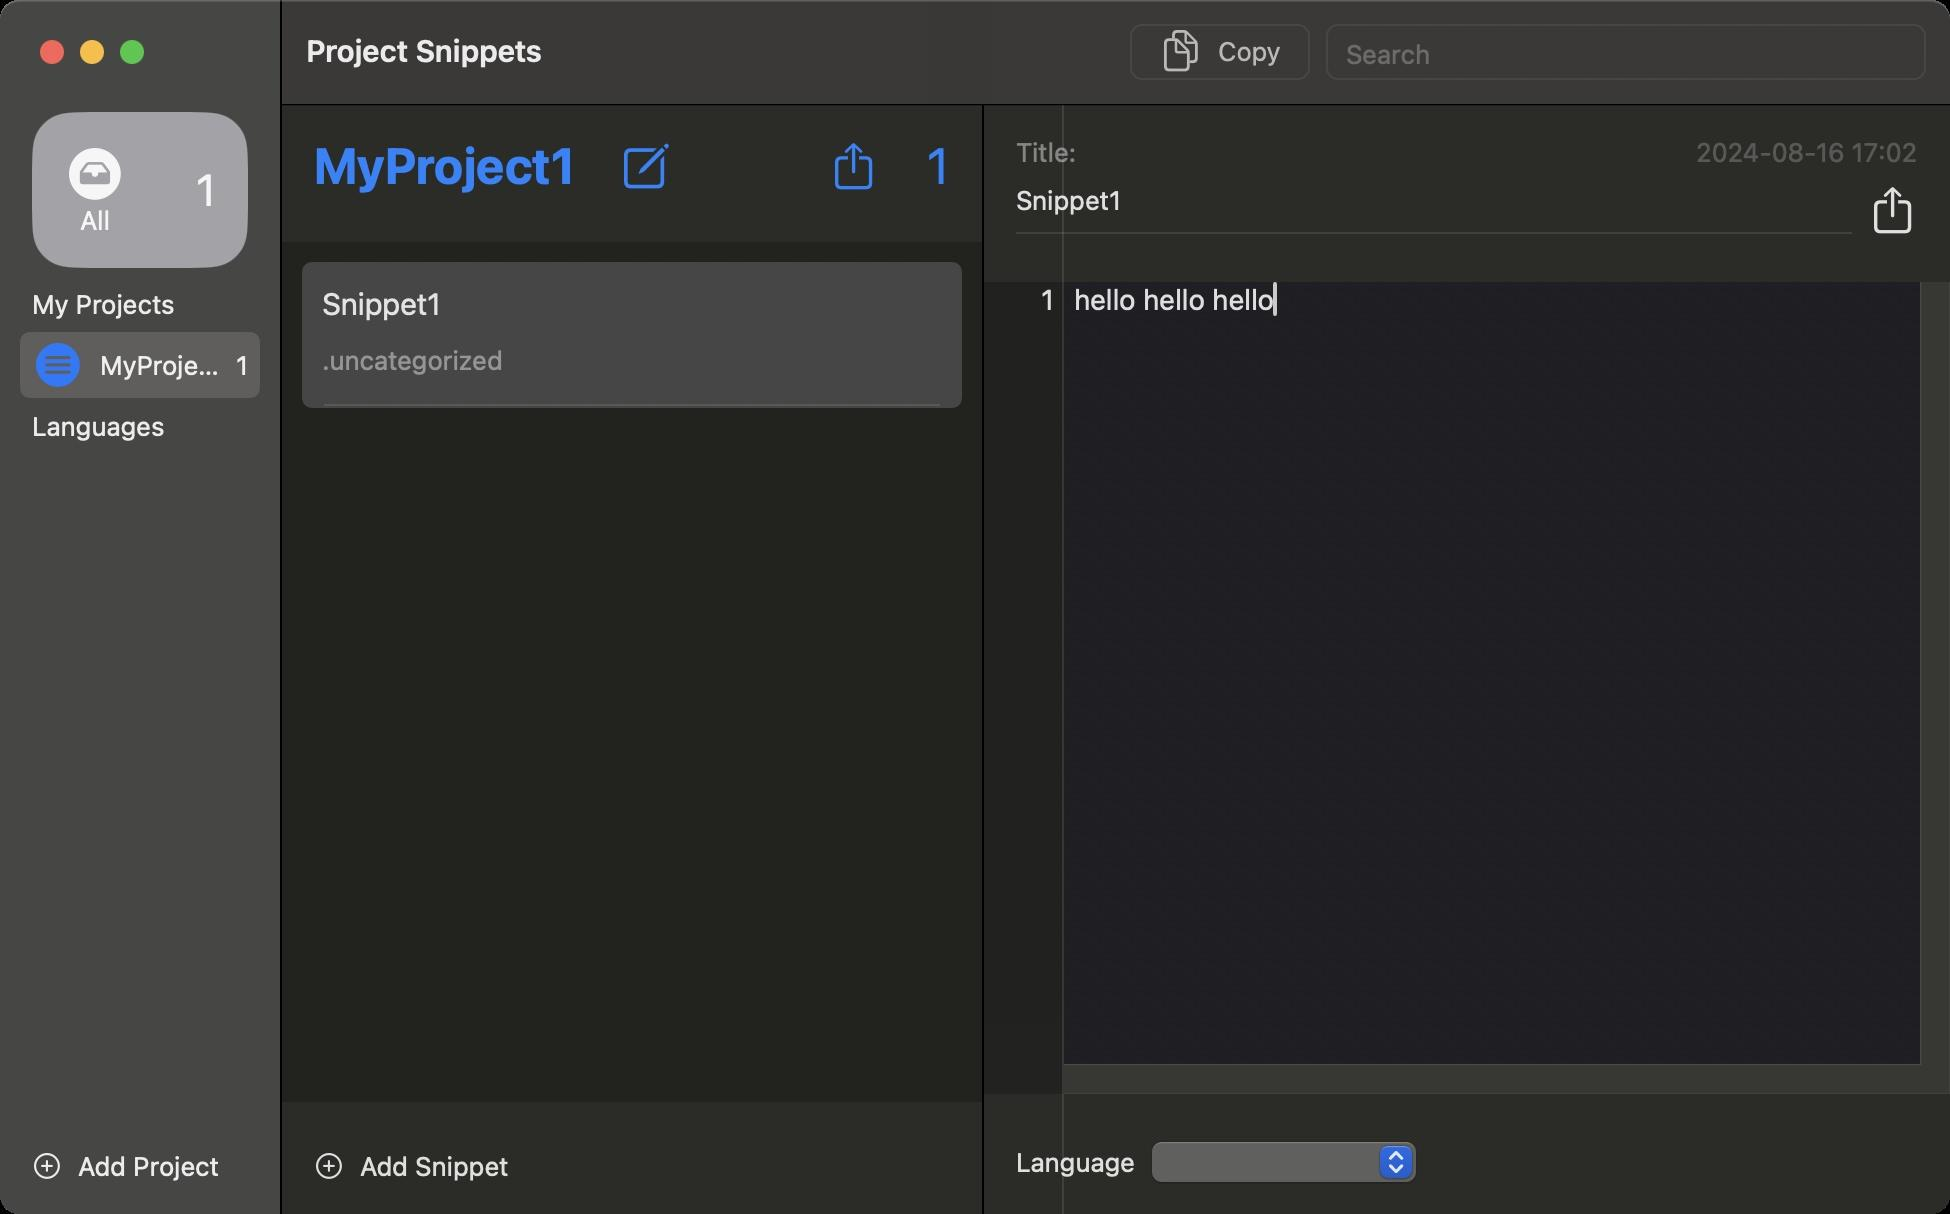
Accessibility tree:
{"name": "Project_Snippets", "role": "AXWindow", "description": null, "role_description": "standard window", "value": null, "position": "339.00;153.00", "size": "975;607", "children": [{"name": null, "role": "AXGroup", "description": null, "role_description": "group", "value": null, "position": "0.00;0.00", "size": "975;607", "children": [{"name": null, "role": "AXSplitGroup", "description": null, "role_description": "split group", "value": null, "position": "0.00;0.00", "size": "975;607", "children": [{"name": null, "role": "AXGroup", "description": null, "role_description": "group", "value": null, "position": "0.00;0.00", "size": "140;607", "children": [{"name": null, "role": "AXScrollArea", "description": null, "role_description": "scroll area", "value": null, "position": "0.00;52.00", "size": "140;499", "children": [{"name": null, "role": "AXOutline", "description": "Sidebar", "role_description": "outline", "value": null, "position": "0.00;52.00", "size": "140;499", "children": [{"name": null, "role": "AXRow", "description": null, "role_description": "outline row", "value": null, "position": "0.00;52.00", "size": "140;86", "children": [{"name": null, "role": "AXCell", "description": null, "role_description": "cell", "value": null, "position": "10.00;52.00", "size": "120;86", "children": [{"name": null, "role": "AXButton", "description": "All, 1", "role_description": "button", "value": null, "position": "16.00;56.00", "size": "108;78", "children": []}]}]}, {"name": null, "role": "AXRow", "description": null, "role_description": "outline row", "value": null, "position": "0.00;138.00", "size": "140;28", "children": [{"name": null, "role": "AXCell", "description": null, "role_description": "cell", "value": null, "position": "10.00;138.00", "size": "120;28", "children": [{"name": null, "role": "AXStaticText", "description": null, "role_description": "text", "value": "My Projects", "position": "16.00;144.00", "size": "72;16", "children": []}]}]}, {"name": null, "role": "AXRow", "description": null, "role_description": "outline row", "value": null, "position": "0.00;166.00", "size": "140;33", "children": [{"name": null, "role": "AXCell", "description": null, "role_description": "cell", "value": null, "position": "10.00;166.00", "size": "120;33", "children": [{"name": null, "role": "AXButton", "description": "MyProject1, 1", "role_description": "button", "value": null, "position": "16.00;170.00", "size": "108;25", "children": []}]}]}, {"name": null, "role": "AXRow", "description": null, "role_description": "outline row", "value": null, "position": "0.00;199.00", "size": "140;28", "children": [{"name": null, "role": "AXCell", "description": null, "role_description": "cell", "value": null, "position": "10.00;199.00", "size": "120;28", "children": [{"name": null, "role": "AXStaticText", "description": null, "role_description": "text", "value": "Languages", "position": "16.00;205.00", "size": "66;16", "children": []}]}]}, {"name": null, "role": "AXColumn", "description": null, "role_description": "column", "value": null, "position": "10.00;52.00", "size": "120;499", "children": []}]}]}, {"name": null, "role": "AXButton", "description": "Add Project", "role_description": "button", "value": null, "position": "17.00;575.00", "size": "93;16", "children": []}]}, {"name": null, "role": "AXSplitter", "description": null, "role_description": "splitter", "value": 140.0, "position": "140.00;52.00", "size": "1;555", "children": []}, {"name": null, "role": "AXGroup", "description": null, "role_description": "group", "value": null, "position": "141.00;0.00", "size": "350;607", "children": [{"name": null, "role": "AXStaticText", "description": null, "role_description": "text", "value": "MyProject1", "position": "157.00;68.00", "size": "131;29", "children": []}, {"name": null, "role": "AXImage", "description": "Compose", "role_description": "image", "value": null, "position": "312.00;70.00", "size": "25;25", "children": []}, {"name": null, "role": "AXButton", "description": "Share", "role_description": "button", "value": null, "position": "417.50;70.00", "size": "19;25", "children": []}, {"name": null, "role": "AXStaticText", "description": null, "role_description": "text", "value": "1", "position": "463.50;68.00", "size": "12;29", "children": []}, {"name": null, "role": "AXScrollArea", "description": null, "role_description": "scroll area", "value": null, "position": "141.00;121.00", "size": "350;430", "children": [{"name": null, "role": "AXTable", "description": null, "role_description": "list", "value": null, "position": "141.00;121.00", "size": "350;430", "children": [{"name": null, "role": "AXRow", "description": null, "role_description": "table row", "value": null, "position": "141.00;131.00", "size": "350;73", "children": [{"name": null, "role": "AXCell", "description": null, "role_description": "cell", "value": null, "position": "157.00;131.00", "size": "318;73", "children": [{"name": null, "role": "AXButton", "description": "Snippet1, .uncategorized", "role_description": "button", "value": null, "position": "161.00;142.00", "size": "310;61", "children": []}]}]}, {"name": null, "role": "AXColumn", "description": null, "role_description": "column", "value": null, "position": "151.00;121.00", "size": "330;430", "children": []}]}]}, {"name": null, "role": "AXButton", "description": "Add Snippet", "role_description": "button", "value": null, "position": "158.00;575.00", "size": "96;16", "children": []}]}, {"name": null, "role": "AXSplitter", "description": null, "role_description": "splitter", "value": 350.0, "position": "491.00;52.00", "size": "1;555", "children": []}, {"name": null, "role": "AXGroup", "description": null, "role_description": "group", "value": null, "position": "492.00;0.00", "size": "483;607", "children": [{"name": null, "role": "AXStaticText", "description": null, "role_description": "text", "value": "Title:", "position": "508.00;68.00", "size": "30;16", "children": []}, {"name": null, "role": "AXStaticText", "description": null, "role_description": "text", "value": "2024-08-16 17:02", "position": "848.00;68.00", "size": "111;16", "children": []}, {"name": null, "role": "AXTextField", "description": null, "role_description": "text field", "value": "Snippet1", "position": "508.00;92.00", "size": "418;16", "children": []}, {"name": null, "role": "AXButton", "description": "Share", "role_description": "button", "value": null, "position": "937.00;92.00", "size": "19;25", "children": []}, {"name": null, "role": "AXScrollArea", "description": null, "role_description": "scroll area", "value": null, "position": "492.00;141.00", "size": "483;406", "children": [{"name": null, "role": "AXTextArea", "description": null, "role_description": "text entry area", "value": "hello hello hello", "position": "532.00;141.00", "size": "428;391", "children": []}, {"name": null, "role": "AXScrollBar", "description": null, "role_description": "scroll bar", "value": 0.0, "position": "532.00;532.00", "size": "428;15", "children": []}, {"name": null, "role": "AXScrollBar", "description": null, "role_description": "scroll bar", "value": 0.0, "position": "960.00;141.00", "size": "15;391", "children": []}, {"name": null, "role": "AXRuler", "description": null, "role_description": "ruler", "value": null, "position": "492.00;141.00", "size": "40;406", "children": []}]}, {"name": null, "role": "AXStaticText", "description": null, "role_description": "text", "value": "Language", "position": "508.00;573.00", "size": "60;16", "children": []}, {"name": null, "role": "AXPopUpButton", "description": null, "role_description": "pop up button", "value": "Xml", "position": "576.00;571.00", "size": "132;20", "children": []}]}]}]}, {"name": null, "role": "AXToolbar", "description": null, "role_description": "toolbar", "value": null, "position": "0.00;0.00", "size": "975;52", "children": [{"name": null, "role": "AXButton", "description": "Copy", "role_description": "button", "value": null, "position": "561.00;0.00", "size": "98;52", "children": [{"name": null, "role": "AXButton", "description": "Copy", "role_description": "button", "value": null, "position": "570.00;14.00", "size": "80;24", "children": []}]}, {"name": null, "role": "AXGroup", "description": null, "role_description": "group", "value": null, "position": "659.00;0.00", "size": "308;52", "children": [{"name": null, "role": "AXTextField", "description": null, "role_description": "text field", "value": "", "position": "663.00;12.00", "size": "300;28", "children": []}]}]}, {"name": null, "role": "AXButton", "description": null, "role_description": "close button", "value": null, "position": "19.00;18.00", "size": "14;16", "children": []}, {"name": null, "role": "AXButton", "description": null, "role_description": "full screen button", "value": null, "position": "59.00;18.00", "size": "14;16", "children": [{"name": null, "role": "AXGroup", "description": null, "role_description": "group", "value": null, "position": "59.00;18.00", "size": "14;16", "children": [{"name": null, "role": "AXGroup", "description": null, "role_description": "group", "value": null, "position": "59.00;18.00", "size": "14;16", "children": []}]}]}, {"name": null, "role": "AXButton", "description": null, "role_description": "minimize button", "value": null, "position": "39.00;18.00", "size": "14;16", "children": []}, {"name": null, "role": "AXStaticText", "description": null, "role_description": "text", "value": "Project Snippets", "position": "149.00;0.00", "size": "412;52", "children": []}]}